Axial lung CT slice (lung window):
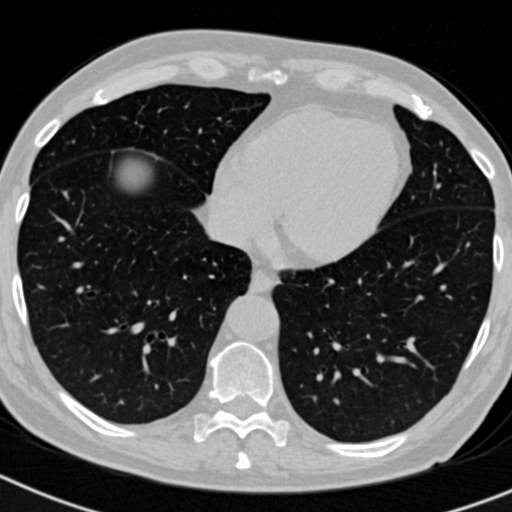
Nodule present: no